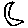
Label: moon